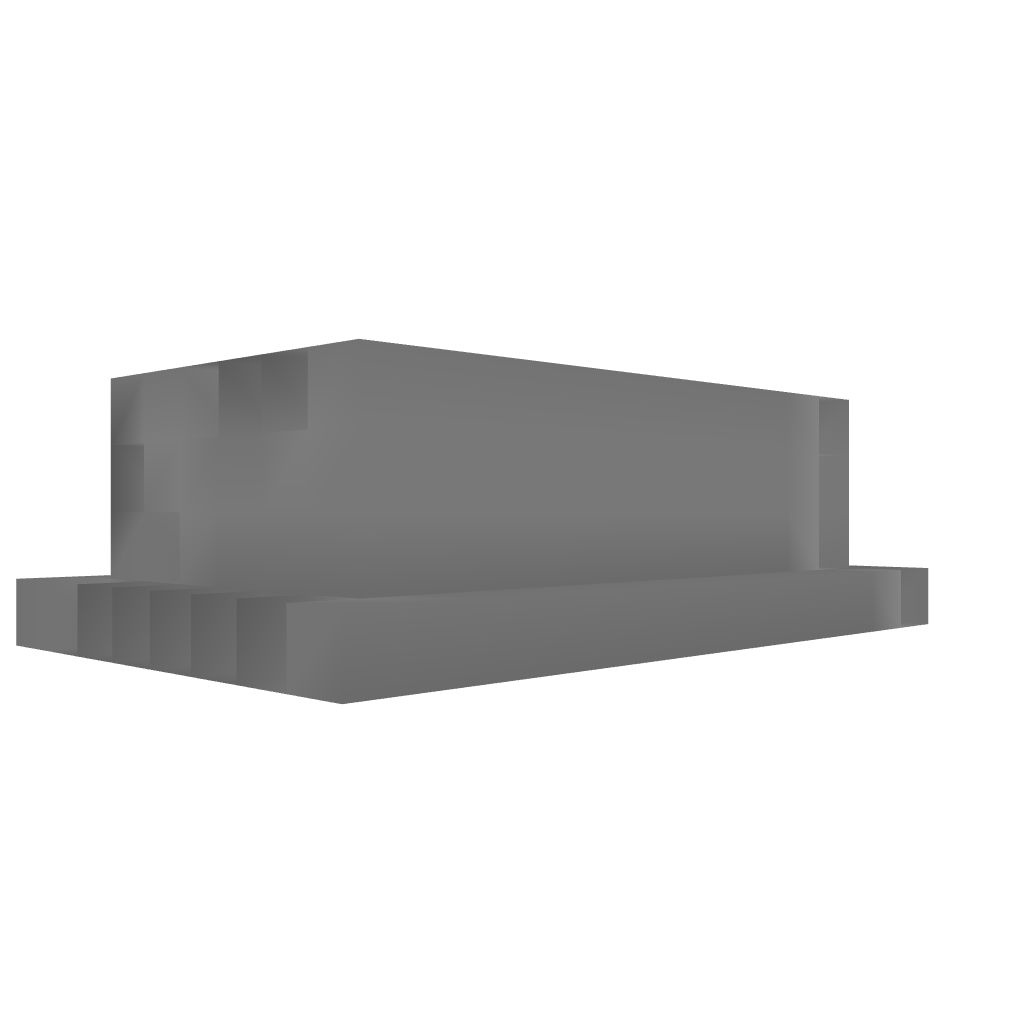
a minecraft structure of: No Night Machine bad low quality